【题型】填空题　【知识点】立体几何　【难度】easy
正四棱柱 \(ABCD-A_1B_1C_1D_1\) 的底面边长为 1，若直线 \(B_1C\) 与底面 \(ABCD\) 所成的角的大小为 \(\arctan 2\)，则正四棱柱的外接球表面积为 \(\underline{\quad\quad}\).
【解答】
\textbf{【答案】} \(6\pi\)

\vspace{0.5em}

\textbf{【知识点】} 球的表面积的有关计算、求线面角、多面体与球体内切外接问题

\vspace{0.5em}

\textbf{【分析】} 由题意求得 \(BB_1\) 的长以及外接球的半径即可得解.

\vspace{0.5em}

\textbf{【详解】} 在正四棱柱 \(ABCD-A_1B_1C_1D_1\) 中，\(BB_1 \perp\) 平面 \(ABCD\)，

则 \(\angle B_1CB\) 为直线 \(B_1C\) 与底面 \(ABCD\) 所成的角，

依题意可得 \(\tan \angle B_1CB = 2 = \frac{BB_1}{BC}\)，又 \(BC = AB = 1\)，所以 \(BB_1 = 2\)，

所以正四棱柱 \(ABCD-A_1B_1C_1D_1\) 的外接球的半径为 \(R = \frac{\sqrt{1^2 + 1^2 + 2^2}}{2} = \frac{\sqrt{6}}{2}\)，

所以正四棱柱 \(ABCD-A_1B_1C_1D_1\) 的外接球表面积为 \(S = 4\pi R^2 = 6\pi\).

\vspace{1em}

故答案为：\(6\pi\).
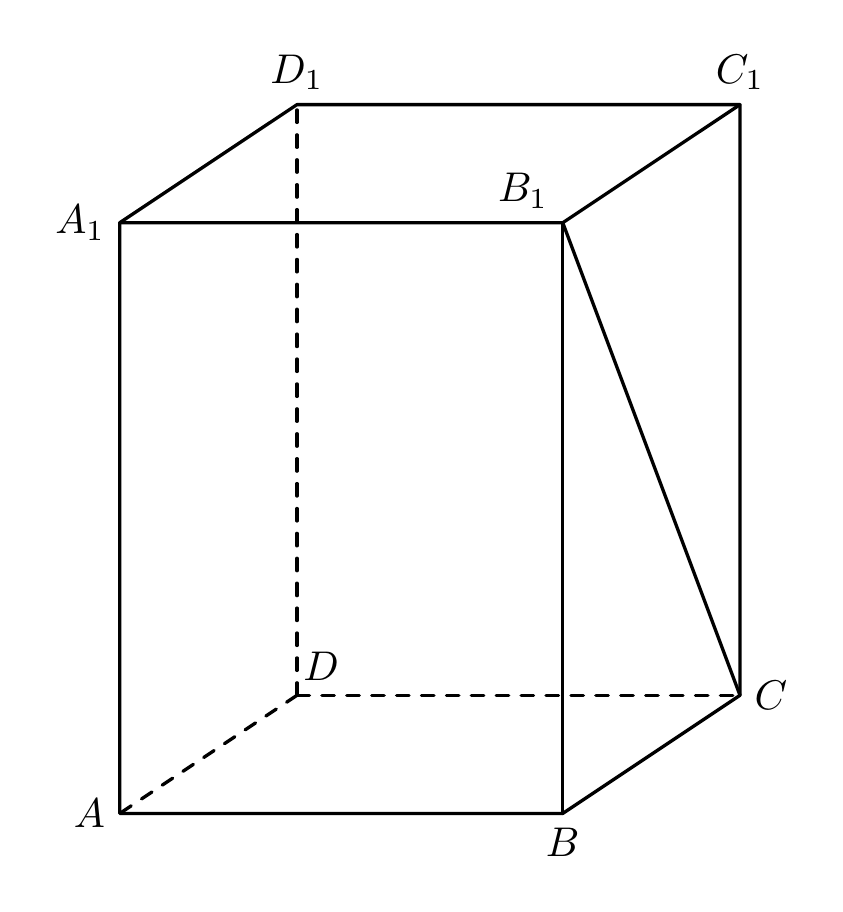